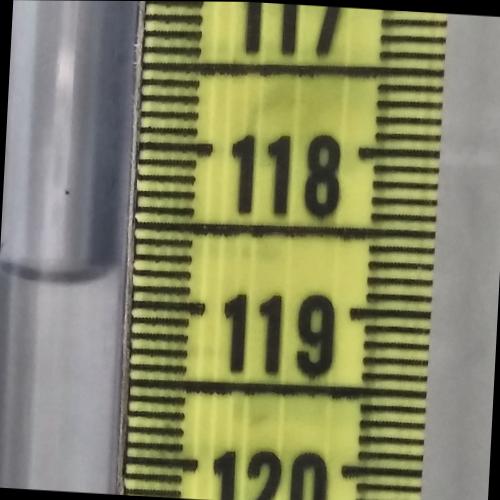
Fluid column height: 118.8 cm